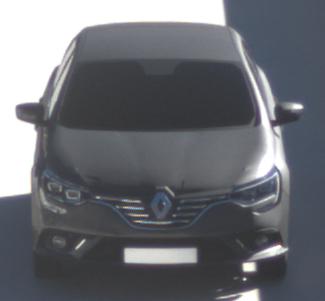
Make: Renault
Model: Mégane ENERGY TCe 100
Detailed model: Mégane (IV)
Model produced from: 2016/03
Model produced until: 2018/08
Doors: 5
Color: gray
Road condition: dry road
Daytime: morning or afternoon
Contrast: high contrast